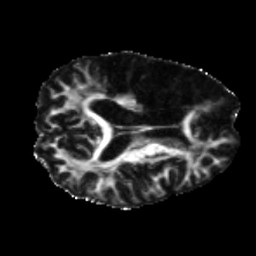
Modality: FA
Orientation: axial
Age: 56
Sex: male
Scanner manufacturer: siemens
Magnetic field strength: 3 T
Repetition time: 5.25 s
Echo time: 0.08 s